You are looking at a signal-to-image encoding: consecutive vibration samples arranged as the rows of a grayscale square. Based on the visible evidence, which condition applies: normal, inner_race, outer_race, ball?
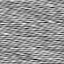
Answer: normal